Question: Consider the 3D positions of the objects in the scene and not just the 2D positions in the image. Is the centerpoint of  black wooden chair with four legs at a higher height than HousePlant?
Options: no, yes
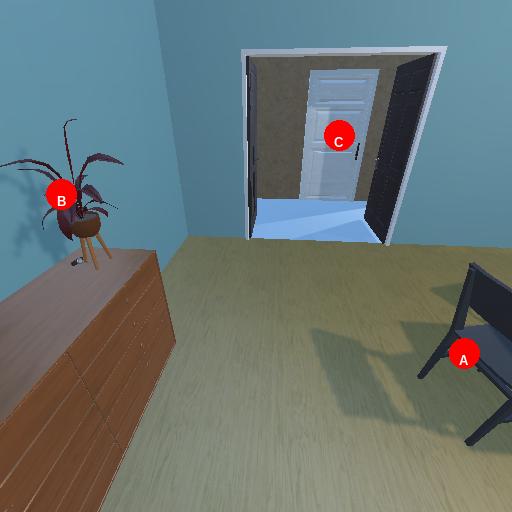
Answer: no